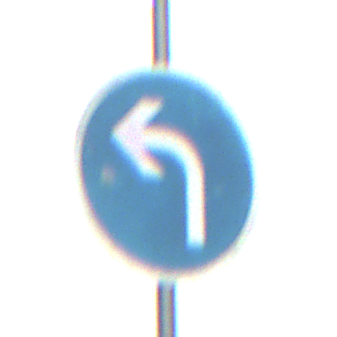
Verkehrszeichen: VorgeschriebeneFahrtrichtungLinks
Umgebung: Roofed, Beach
Tageszeit: Midday
Wetter: Overcast
Licht: Natural
Jahreszeit: NotSpecified
Kontrast: LowContrast